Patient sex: F
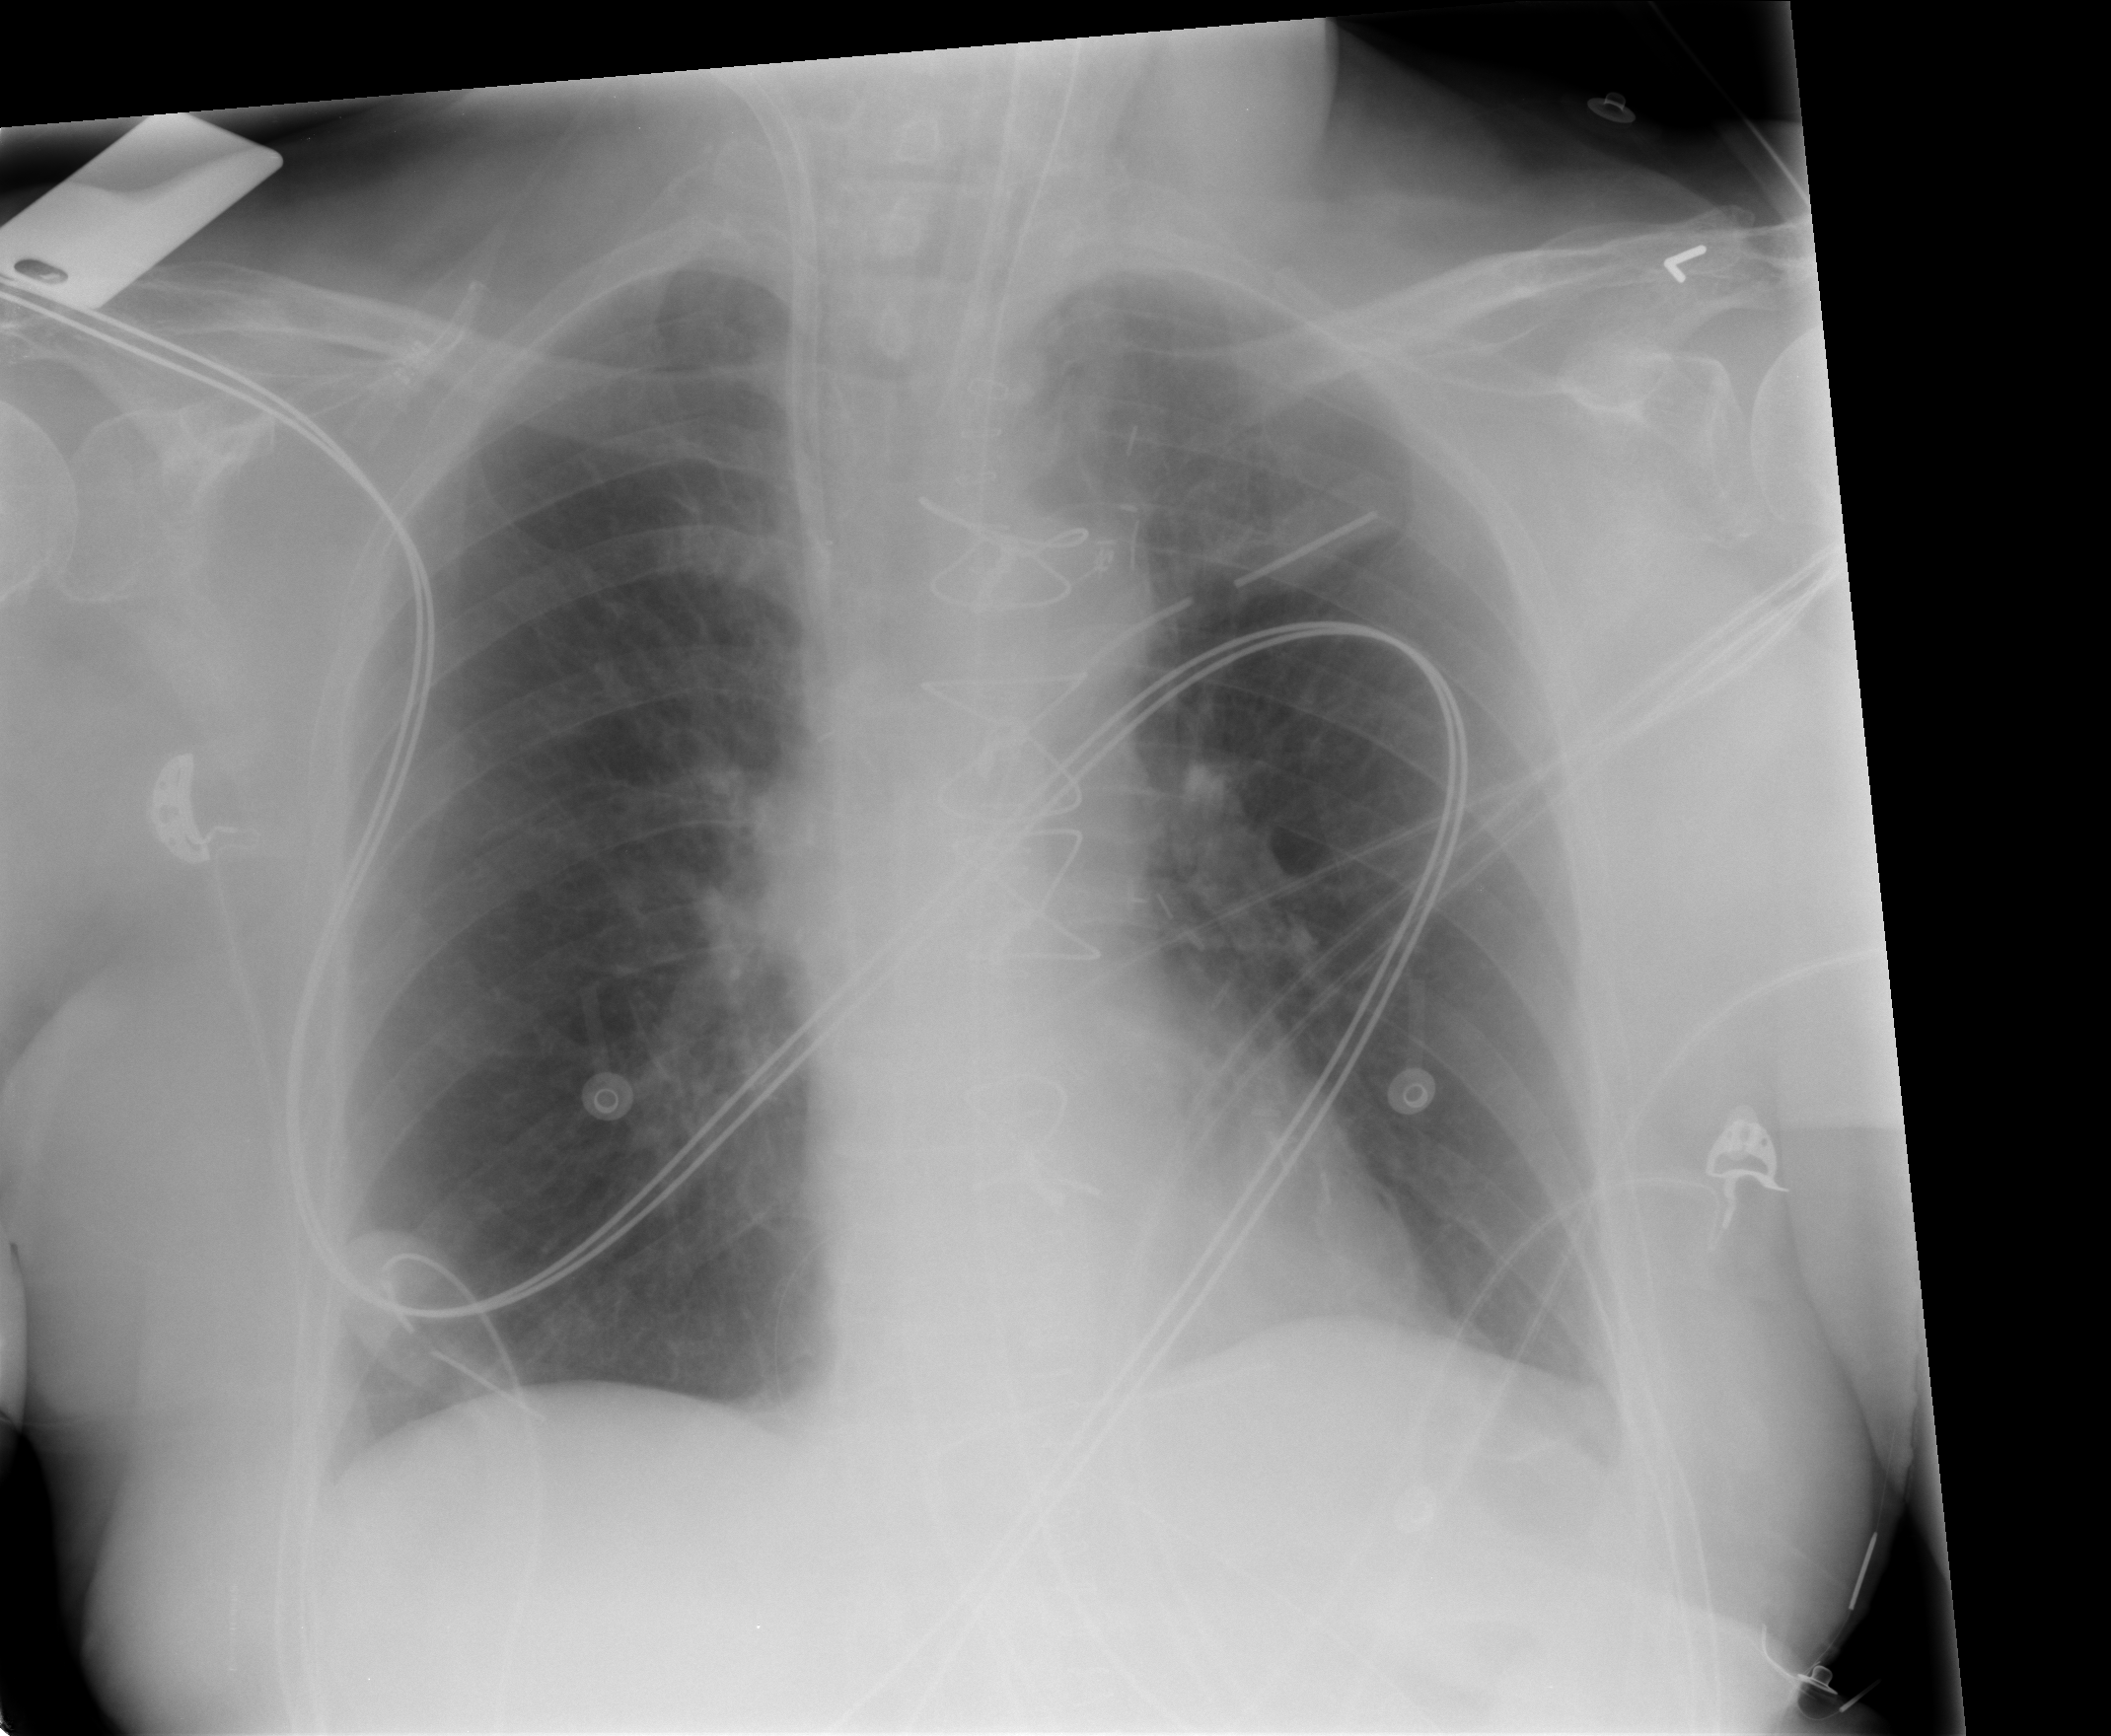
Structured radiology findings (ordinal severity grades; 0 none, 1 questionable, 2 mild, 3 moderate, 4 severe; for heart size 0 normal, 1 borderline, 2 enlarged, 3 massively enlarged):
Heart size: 0
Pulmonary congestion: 1
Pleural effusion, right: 0
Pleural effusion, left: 0
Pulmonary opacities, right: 0
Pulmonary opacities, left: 0
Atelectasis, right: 0
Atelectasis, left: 0